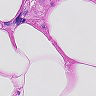
Metastatic tissue present: no